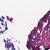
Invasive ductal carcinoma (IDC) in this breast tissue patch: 0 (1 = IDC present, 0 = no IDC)